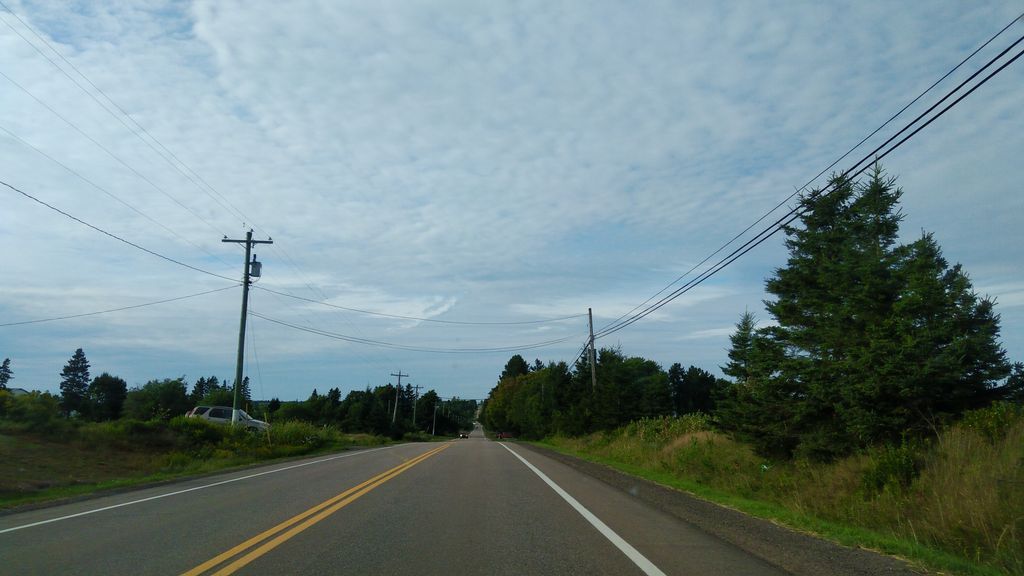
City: charlottetown